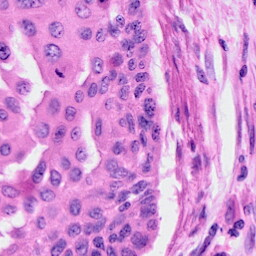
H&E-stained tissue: Cervix